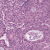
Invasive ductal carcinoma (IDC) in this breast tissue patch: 1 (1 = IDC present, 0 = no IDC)